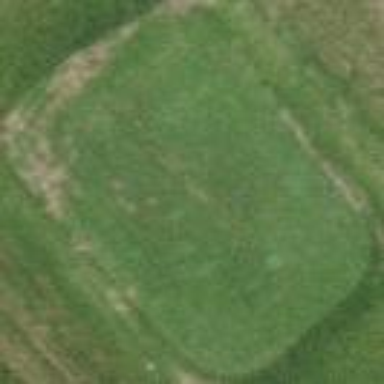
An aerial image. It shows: Golf tee on grassy land.